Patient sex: M
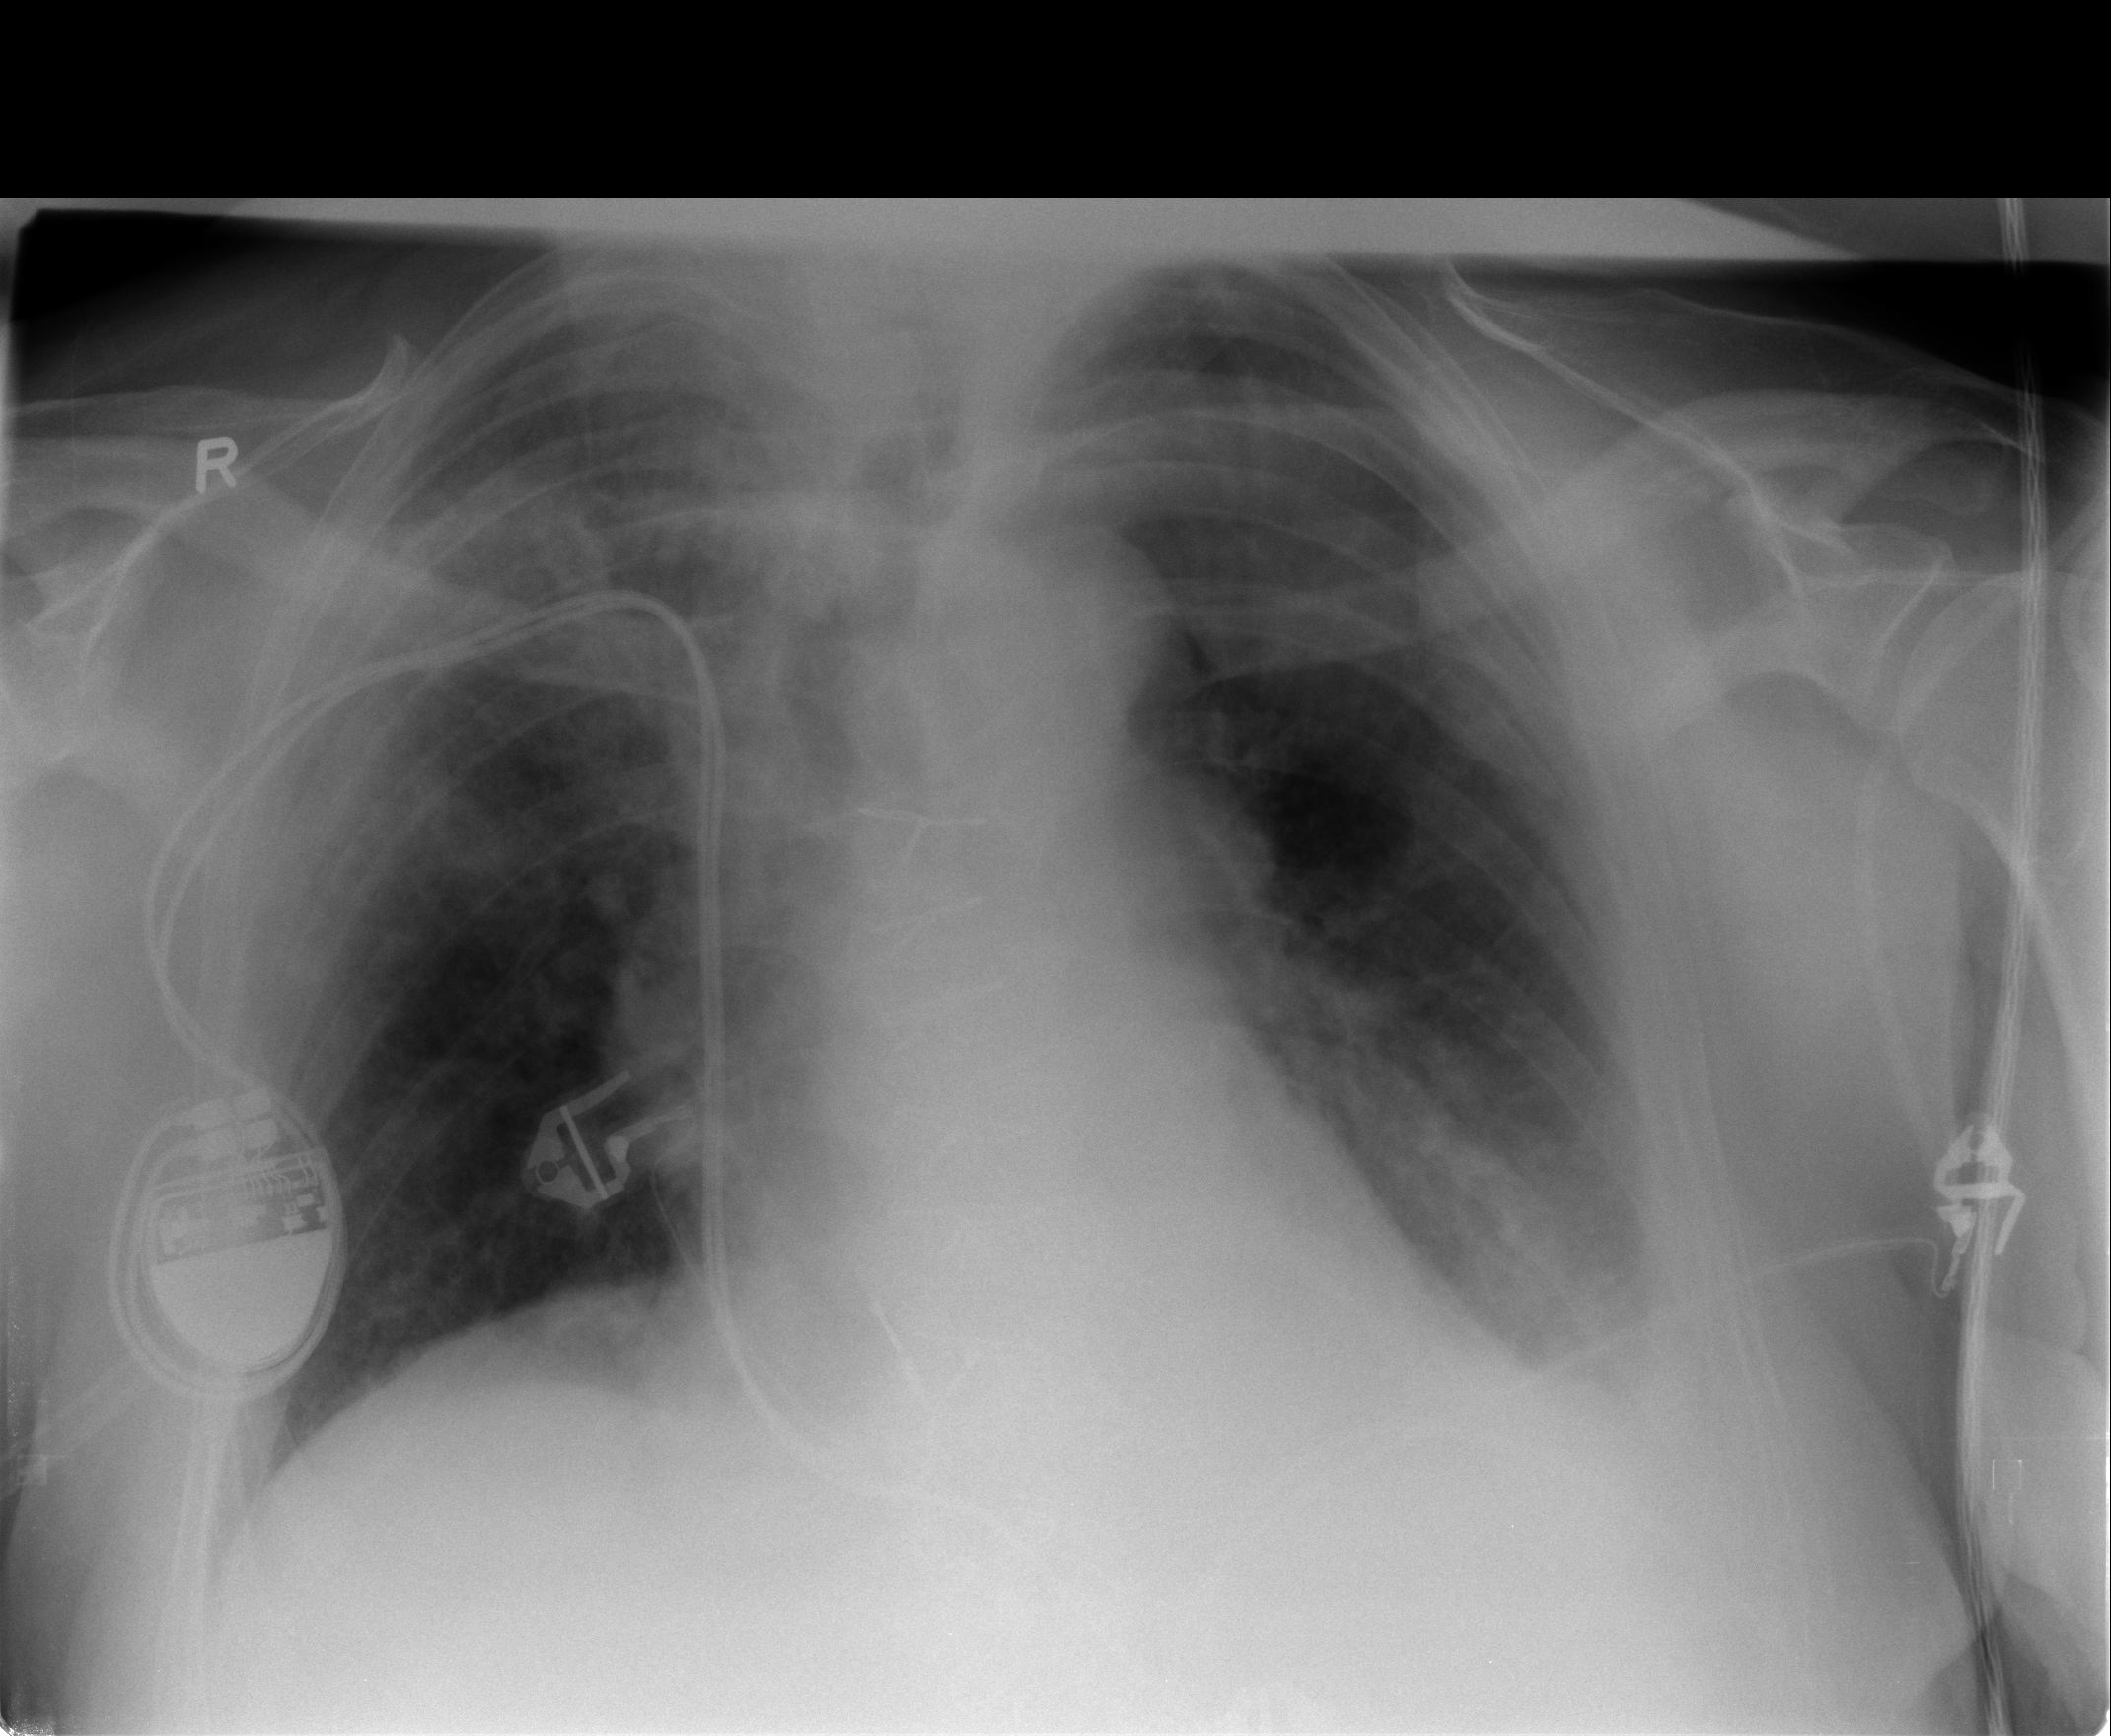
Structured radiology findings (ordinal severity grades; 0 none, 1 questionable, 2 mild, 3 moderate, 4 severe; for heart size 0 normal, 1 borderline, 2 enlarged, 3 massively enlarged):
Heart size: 0
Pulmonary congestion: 2
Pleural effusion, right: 0
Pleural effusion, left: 2
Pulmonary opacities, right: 2
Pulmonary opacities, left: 2
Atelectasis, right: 2
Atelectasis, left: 2